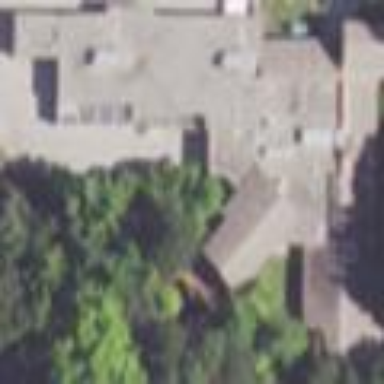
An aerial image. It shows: Veterinary building.